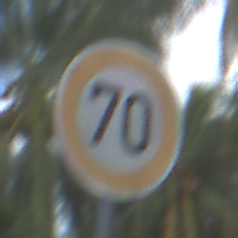
Verkehrszeichen: Geschwindigkeit70
Umgebung: Outdoor, Suburban
Tageszeit: MorningAfternoon
Wetter: PartlyCloudy
Licht: Natural
Jahreszeit: NotSpecified
Kontrast: LowContrast